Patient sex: M
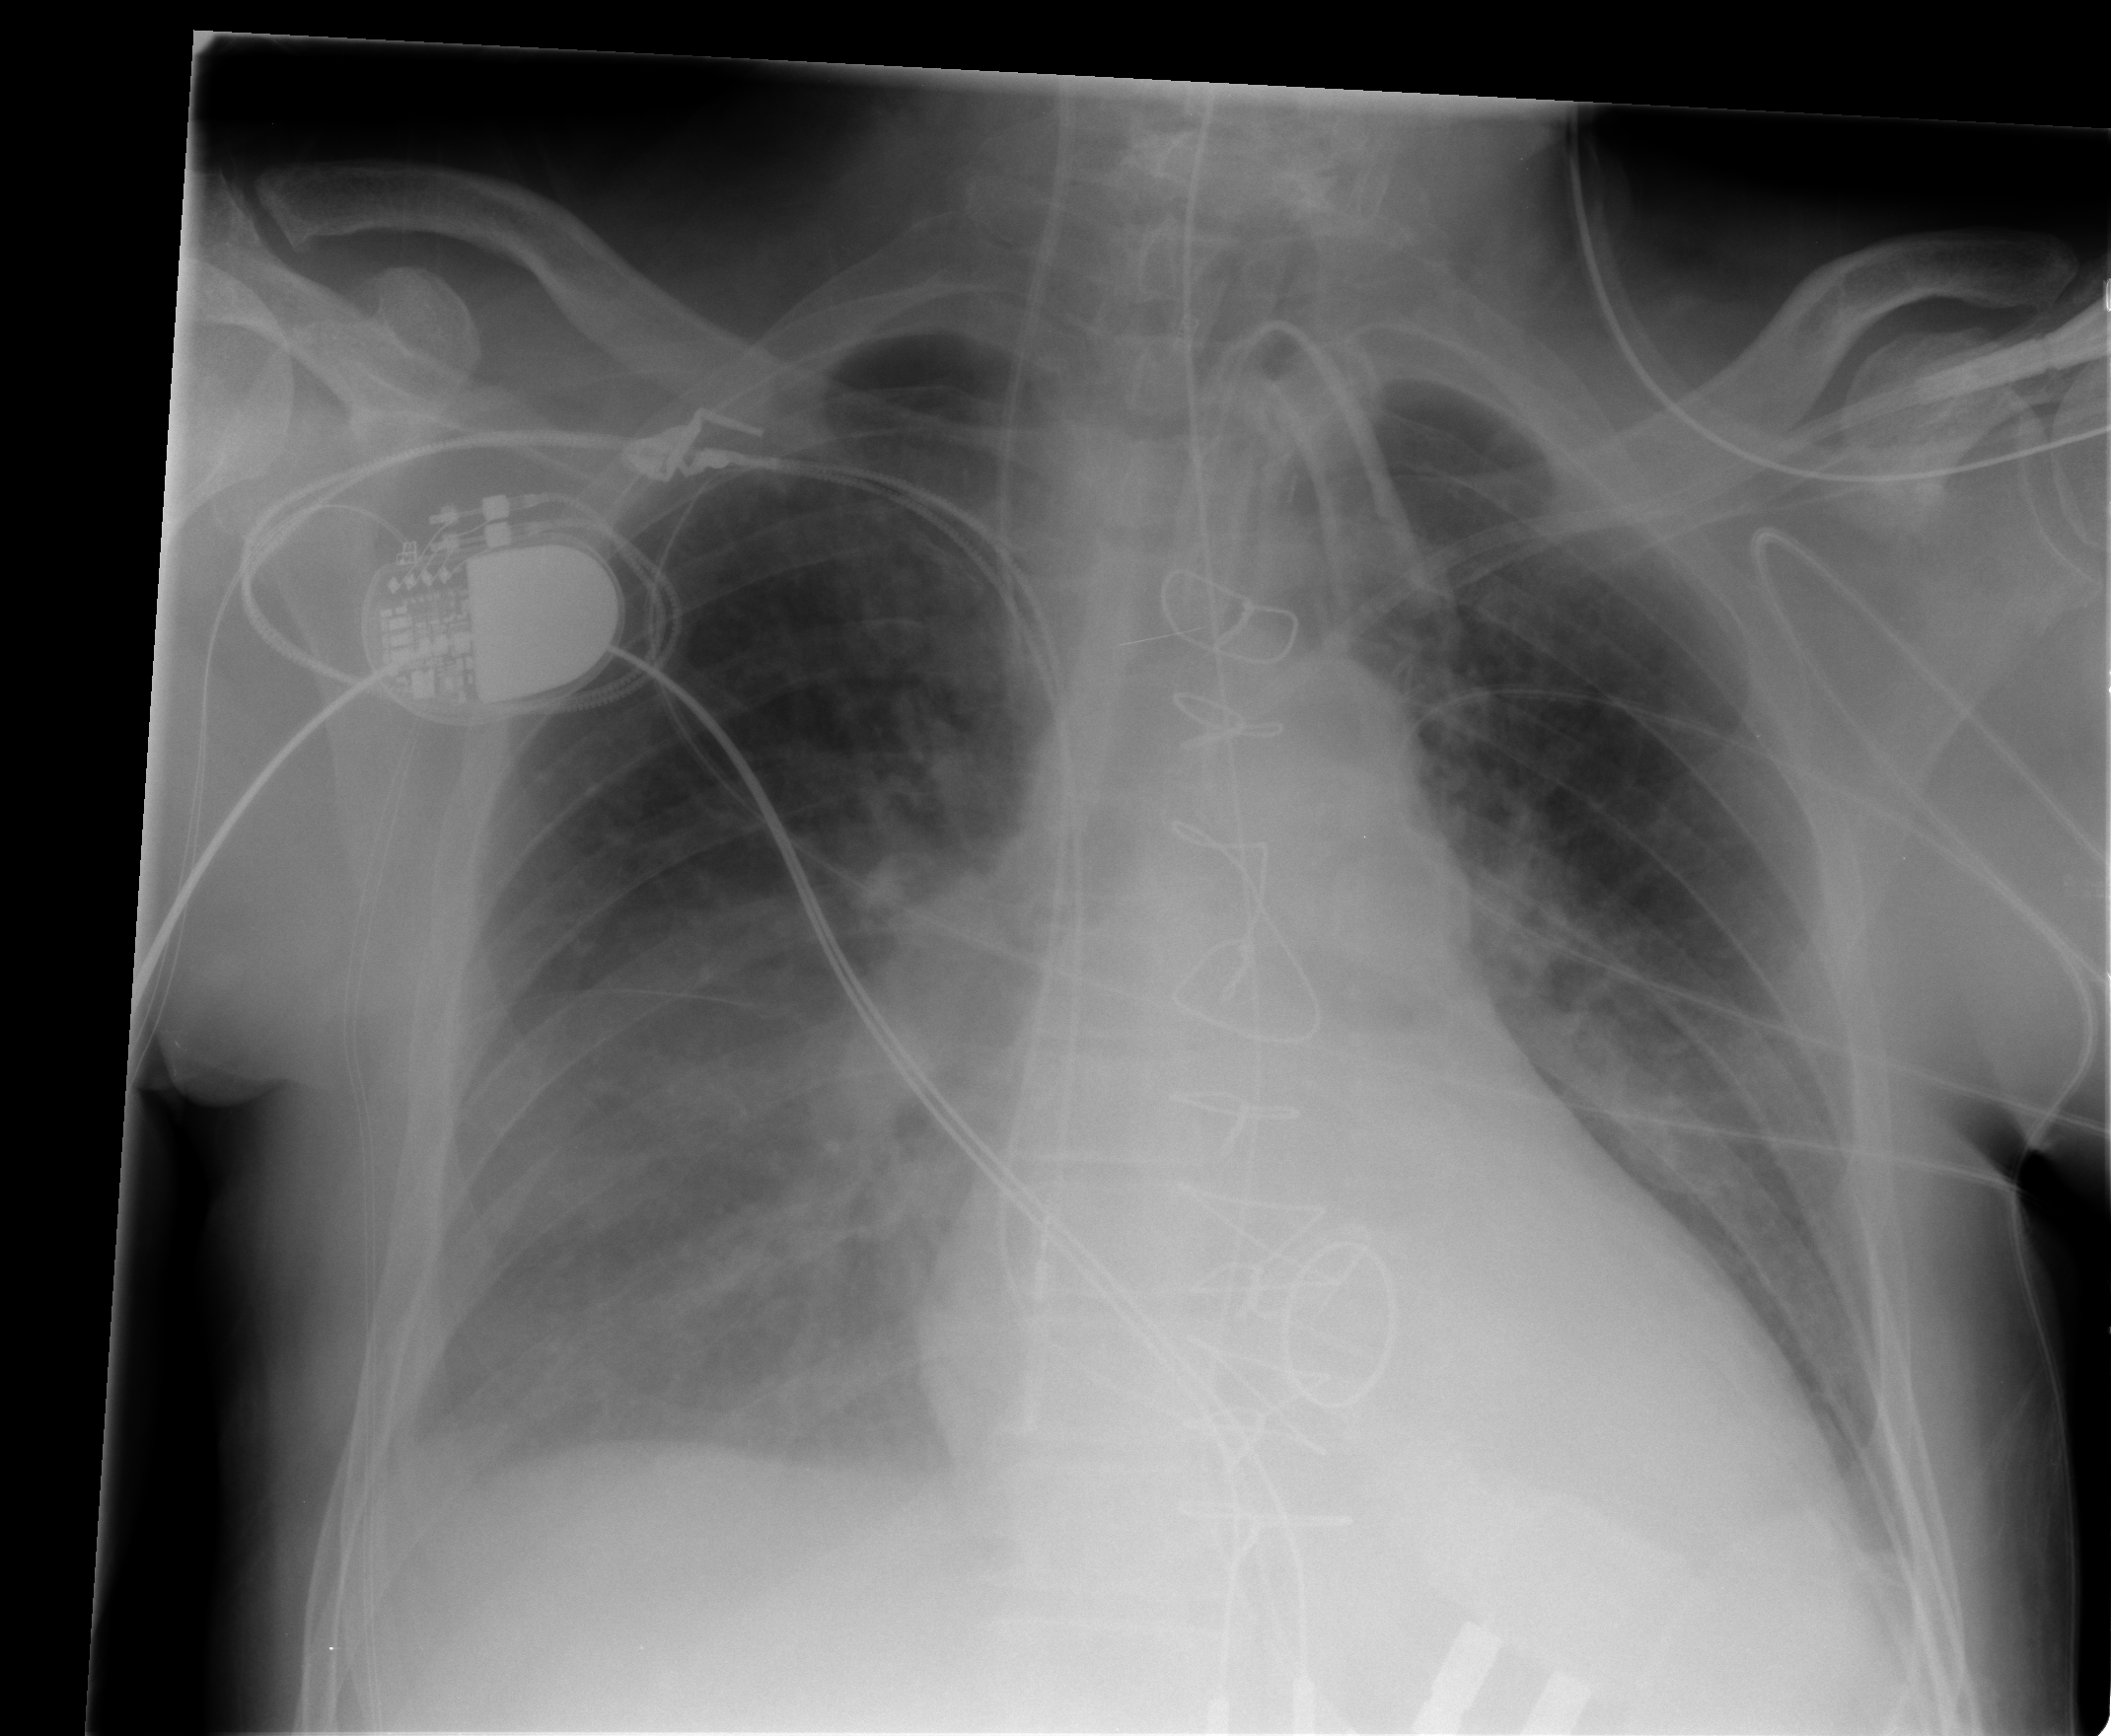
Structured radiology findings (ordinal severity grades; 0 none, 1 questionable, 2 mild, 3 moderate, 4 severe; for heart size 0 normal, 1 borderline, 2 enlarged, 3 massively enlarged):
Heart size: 2
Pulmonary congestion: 2
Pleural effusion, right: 2
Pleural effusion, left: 2
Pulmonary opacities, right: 0
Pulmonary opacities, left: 0
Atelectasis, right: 2
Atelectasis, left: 2